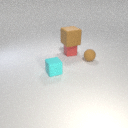
small cyan rubber cube to the left of small brown rubber sphere